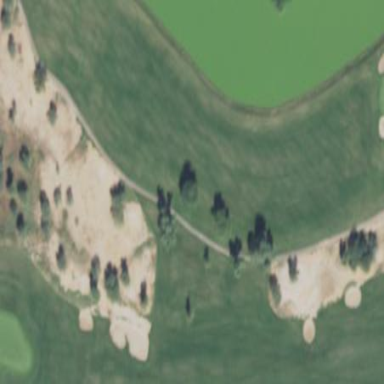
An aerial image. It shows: Grassy area designated as golf fairway.